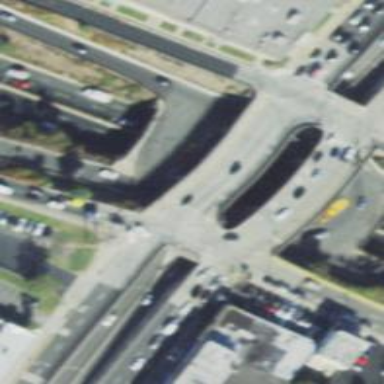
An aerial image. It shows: Bridge with asphalt surface. It is part of primary link highway.